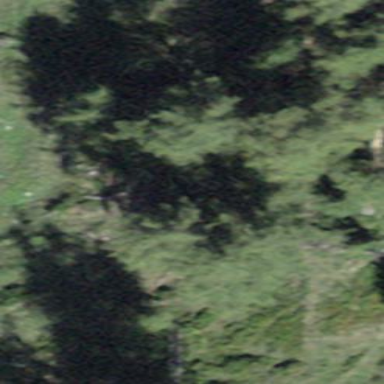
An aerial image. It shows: Forest area.